Aerial crown-view tile of a tropical tree (Barro Colorado Island, Panama), acquired 20250616:
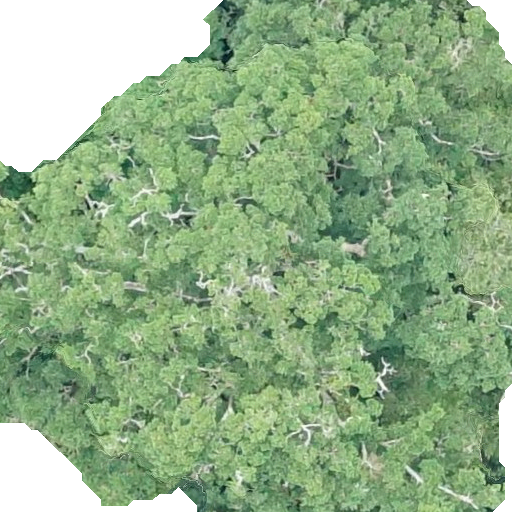
Species: Brosimum alicastrum
GBIF accepted scientific name: Brosimum alicastrum
Crown area: 421.168 m²